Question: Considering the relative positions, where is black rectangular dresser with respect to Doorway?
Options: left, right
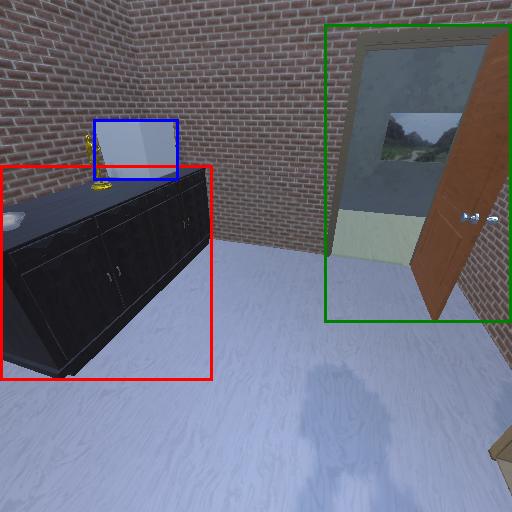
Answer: left